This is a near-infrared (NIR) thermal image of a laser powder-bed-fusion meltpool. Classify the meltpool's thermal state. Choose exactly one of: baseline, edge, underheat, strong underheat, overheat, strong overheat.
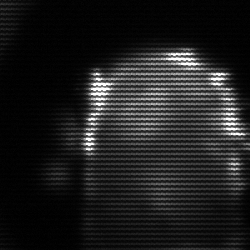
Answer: baseline